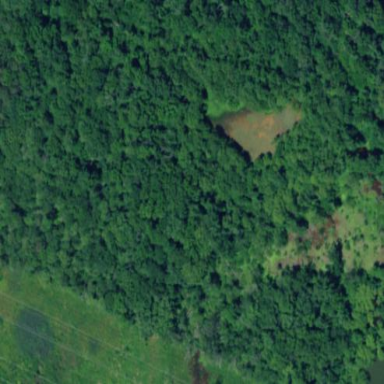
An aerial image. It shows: Swampy wetland classified as PFO1C according to the Cowardin system.